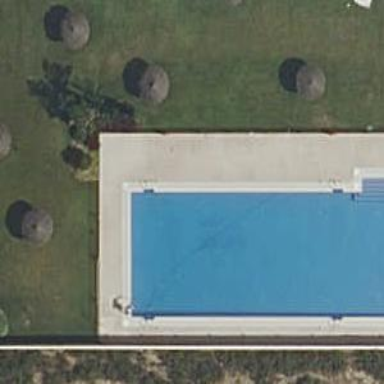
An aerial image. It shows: Swimming pool located in leisure land.